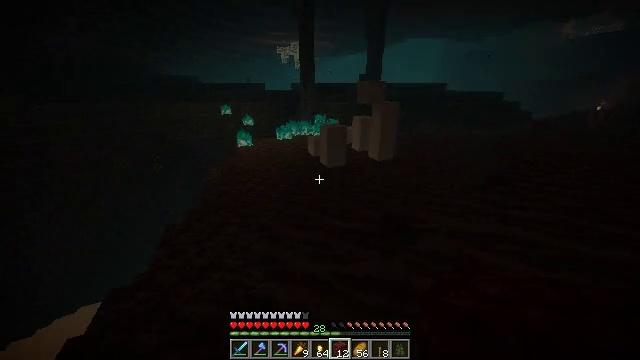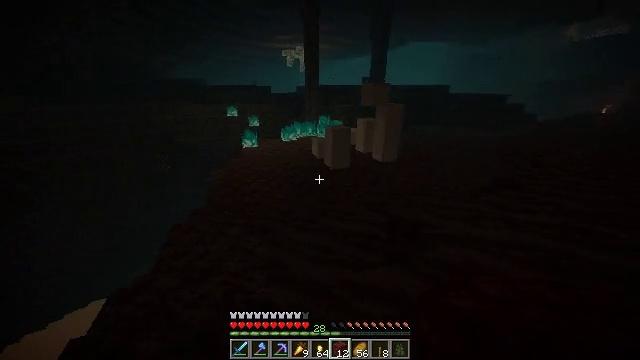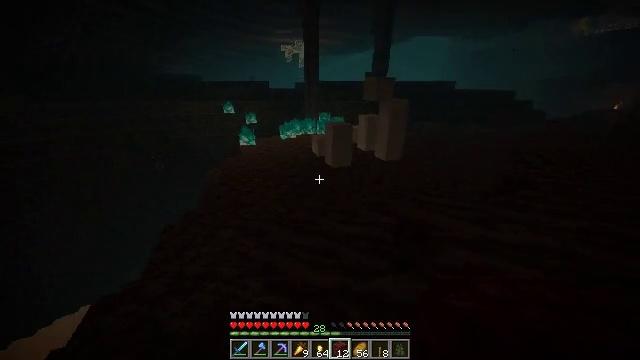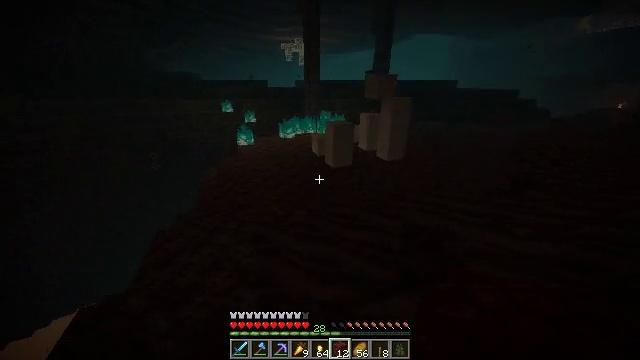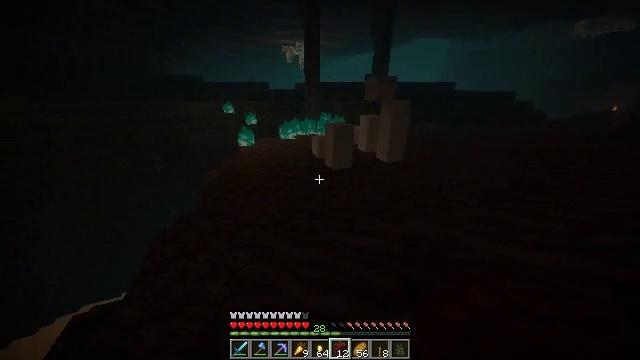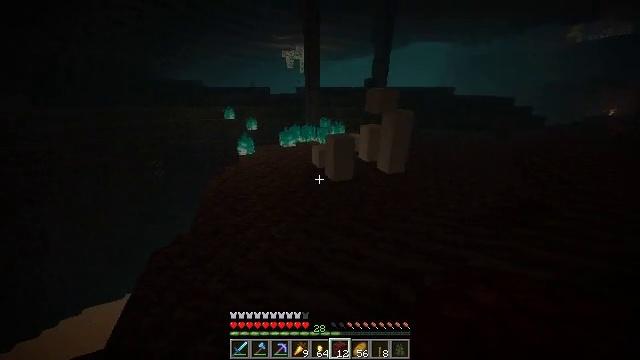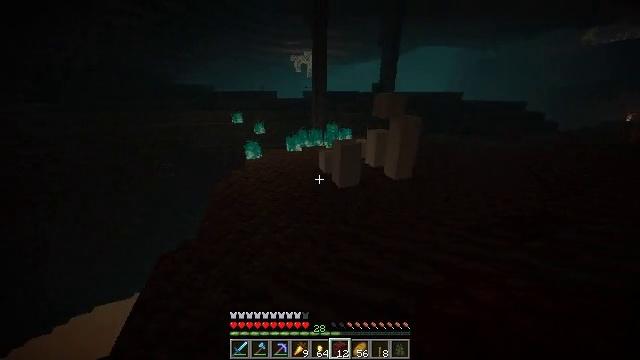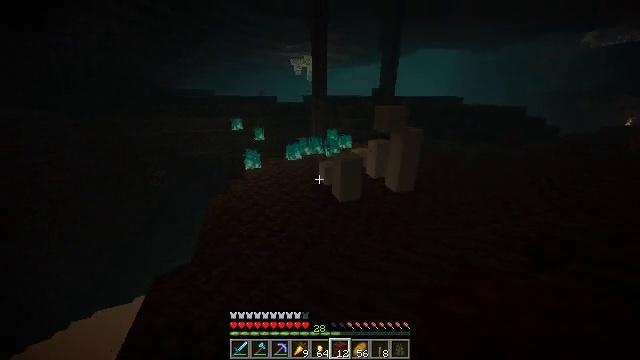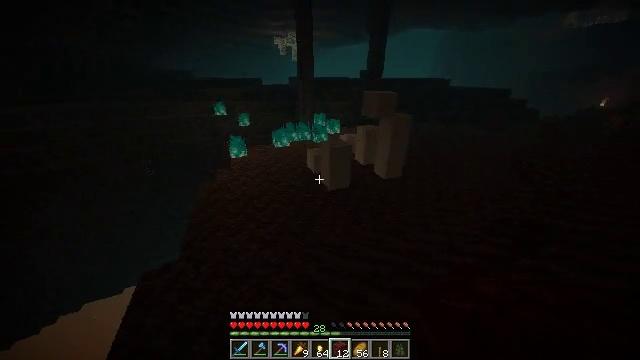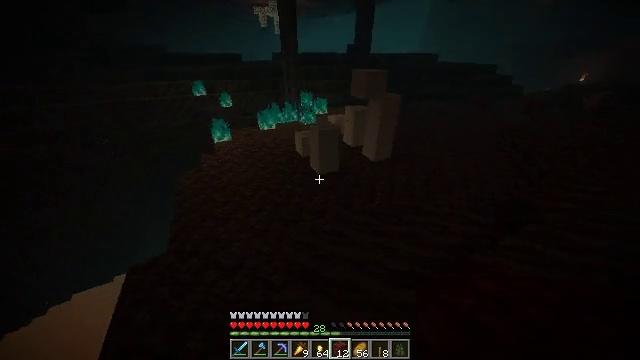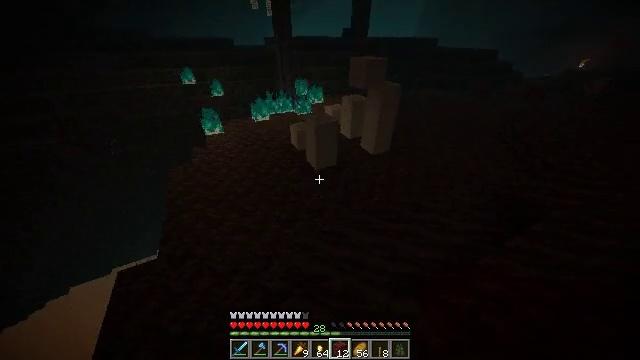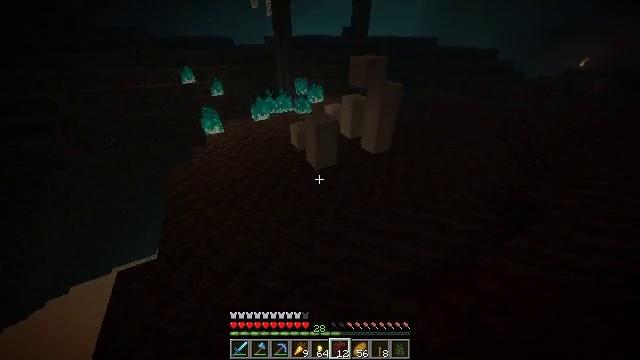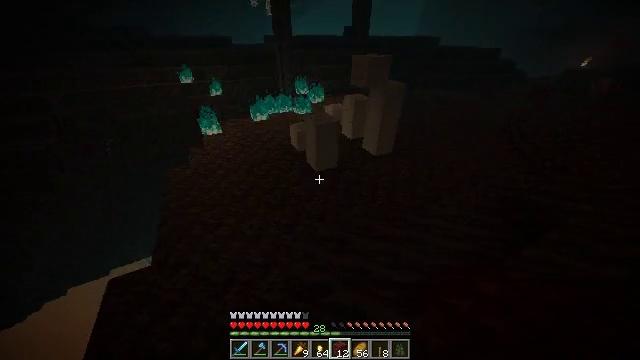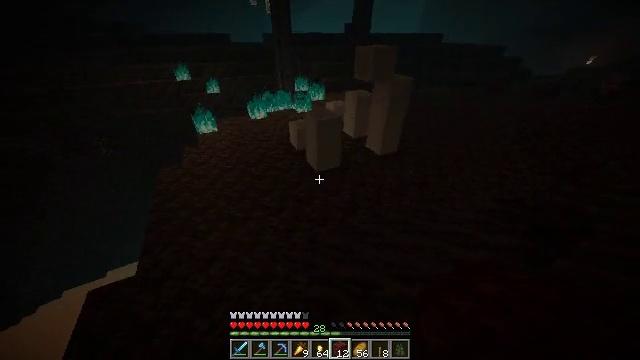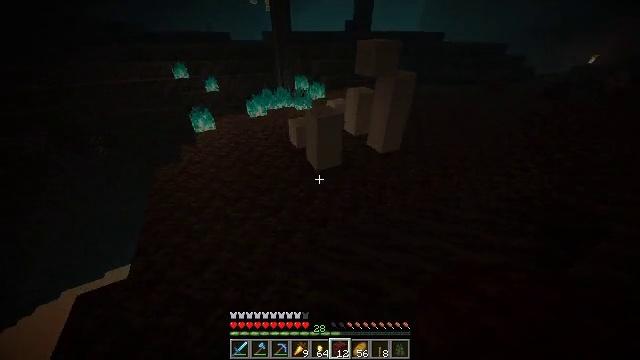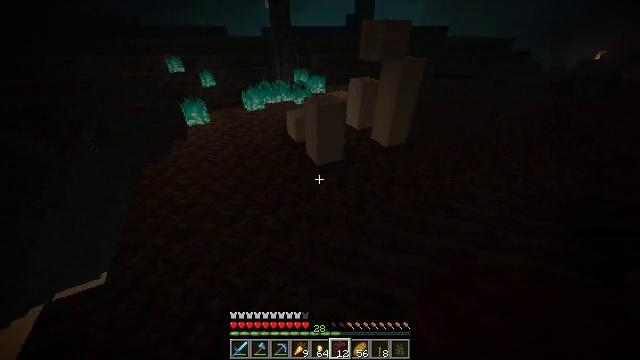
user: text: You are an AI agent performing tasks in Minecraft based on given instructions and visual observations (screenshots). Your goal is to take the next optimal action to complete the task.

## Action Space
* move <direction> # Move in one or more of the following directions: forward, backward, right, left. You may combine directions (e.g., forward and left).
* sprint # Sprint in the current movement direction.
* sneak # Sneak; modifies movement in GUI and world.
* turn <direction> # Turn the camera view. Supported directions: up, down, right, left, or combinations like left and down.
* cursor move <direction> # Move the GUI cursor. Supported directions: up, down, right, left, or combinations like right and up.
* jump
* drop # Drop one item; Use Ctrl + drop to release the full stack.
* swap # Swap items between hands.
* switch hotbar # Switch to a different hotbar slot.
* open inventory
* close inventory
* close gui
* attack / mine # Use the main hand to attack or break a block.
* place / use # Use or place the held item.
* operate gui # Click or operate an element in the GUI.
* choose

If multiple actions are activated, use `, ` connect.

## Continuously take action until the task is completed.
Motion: motion action
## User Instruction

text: Break the bone block to gather material.
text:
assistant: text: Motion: move forward, sprint, turn left, jump
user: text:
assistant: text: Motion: move forward, sprint, jump
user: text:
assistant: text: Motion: move forward, sprint, jump
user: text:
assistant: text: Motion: move forward, sprint, jump
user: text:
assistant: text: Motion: move forward, sprint, jump
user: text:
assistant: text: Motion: move forward, sprint, turn left, jump
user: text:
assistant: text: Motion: move forward, sprint, jump
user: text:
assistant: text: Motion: move forward, sprint, turn right and down, jump
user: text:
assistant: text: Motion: move forward, sprint, turn right and down, jump
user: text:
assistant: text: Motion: move forward, sprint, turn right and down, jump
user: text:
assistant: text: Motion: move forward, sprint, jump
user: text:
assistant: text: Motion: move forward, sprint, jump
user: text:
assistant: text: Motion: move forward, sprint, jump
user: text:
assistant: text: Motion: move forward, sprint, jump
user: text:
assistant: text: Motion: move forward, sprint, jump
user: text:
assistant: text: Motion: move forward, sprint, jump
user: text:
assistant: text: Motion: move forward, sprint, jump
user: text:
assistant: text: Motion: move forward, sprint, jump
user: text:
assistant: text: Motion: move forward, sprint, jump
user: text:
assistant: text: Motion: move forward, sprint, jump
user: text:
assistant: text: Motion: move forward, sprint, jump
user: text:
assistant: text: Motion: move forward, sprint, jump
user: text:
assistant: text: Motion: move forward, sprint, jump
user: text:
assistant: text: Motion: move forward, sprint, jump
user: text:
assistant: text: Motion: move forward, sprint, jump
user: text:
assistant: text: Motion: move forward, sprint, turn right and up, jump
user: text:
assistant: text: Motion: move forward, sprint, turn right and up, jump
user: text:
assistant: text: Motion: move forward, sprint, jump
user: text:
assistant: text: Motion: move forward, attack / mine
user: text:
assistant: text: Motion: move forward, attack / mine